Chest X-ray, AP view. Patient: 10 years old, sex M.
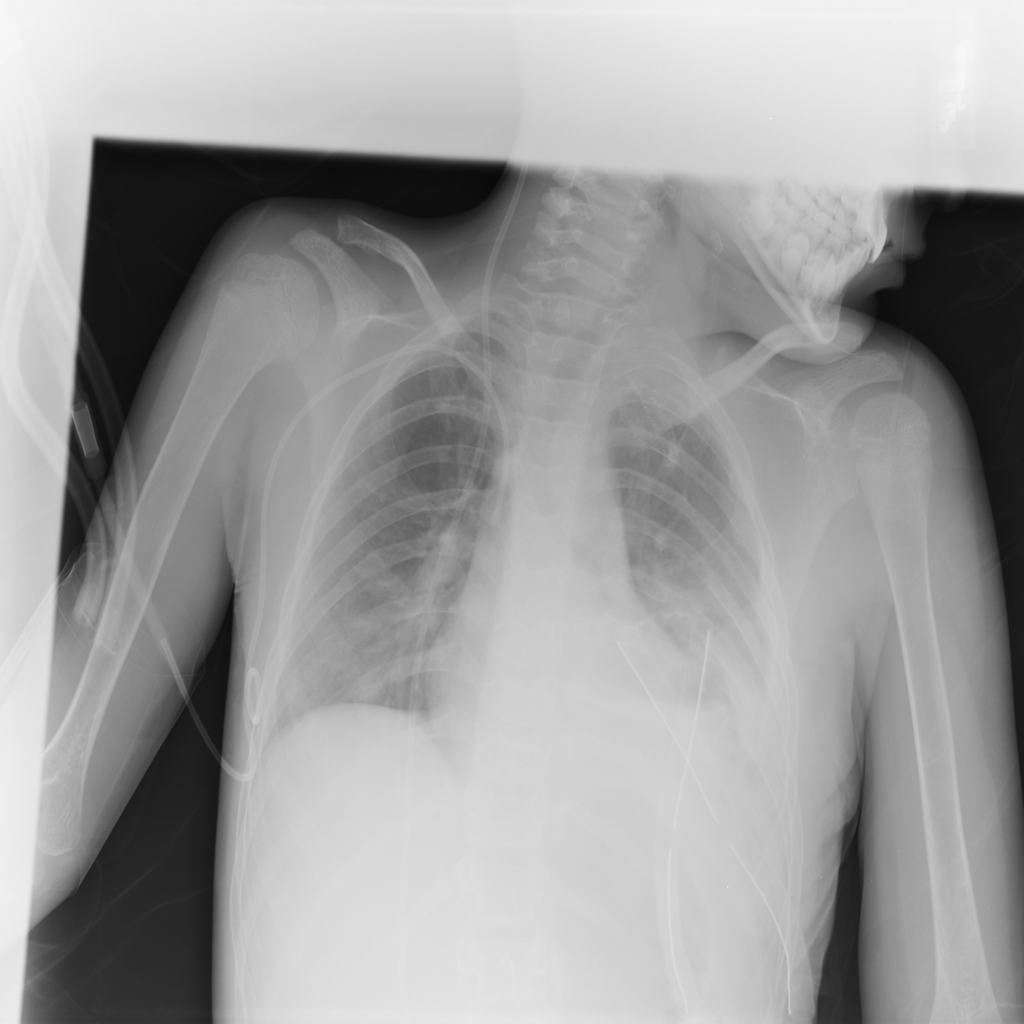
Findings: No Finding